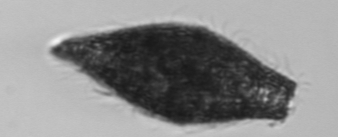
Label: Tiarina_fusus